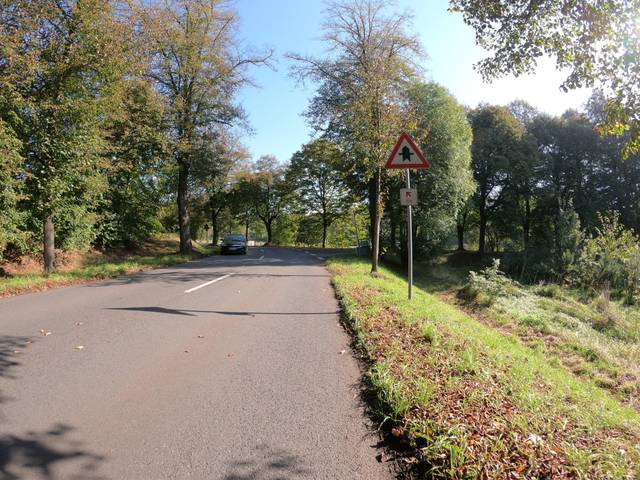
Region: Germany
Coordinates: 51.549, 6.987